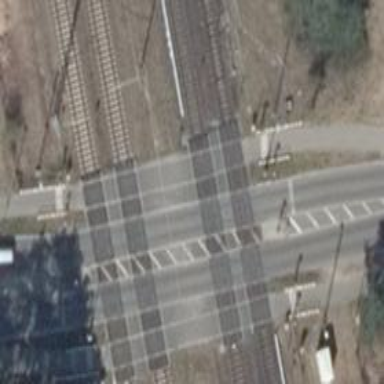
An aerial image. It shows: Railway signal.